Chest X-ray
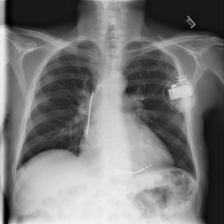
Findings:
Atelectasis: negative
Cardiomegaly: negative
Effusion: negative
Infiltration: negative
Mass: negative
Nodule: negative
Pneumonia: negative
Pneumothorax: negative
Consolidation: negative
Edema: negative
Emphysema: negative
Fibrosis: negative
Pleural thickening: negative
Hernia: negative